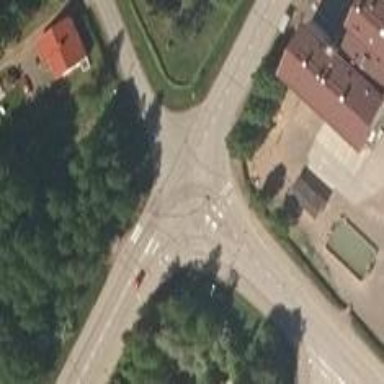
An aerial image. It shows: Crossing road.